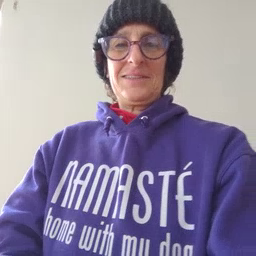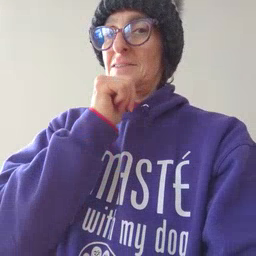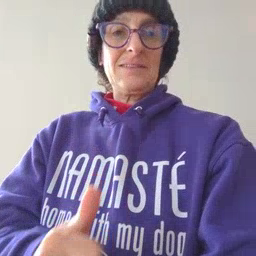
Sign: not